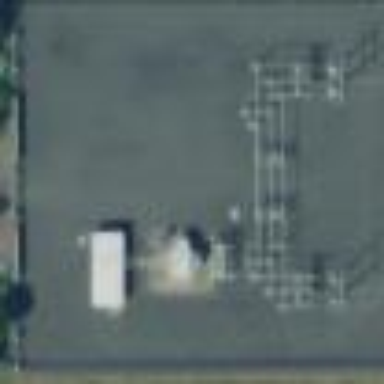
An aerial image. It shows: Distribution power substation secured by fence.